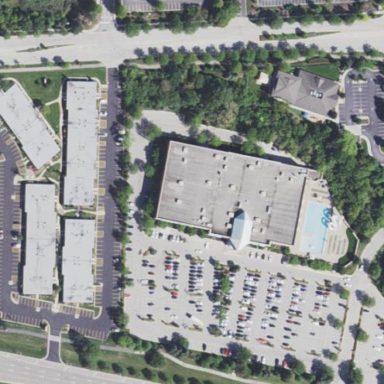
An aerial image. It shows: Commercial building that houses fitness center.